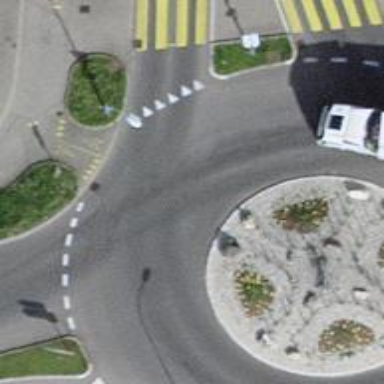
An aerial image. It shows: Asphalt cycleway.